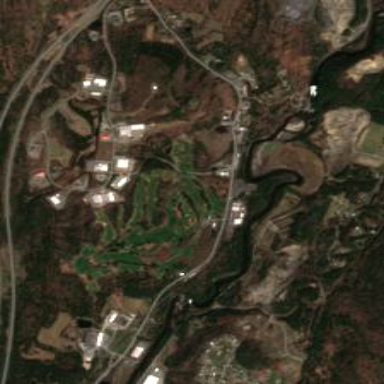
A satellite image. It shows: Golf course.